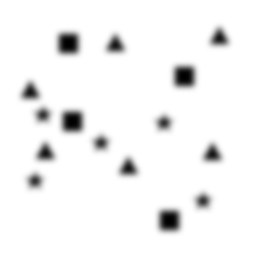
Squares: 4
Triangles: 6
Stars: 5
Total shapes: 15